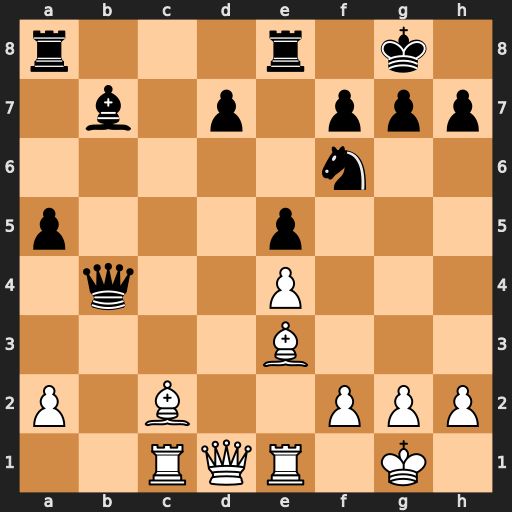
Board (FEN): r3r1k1/1b1p1ppp/5n2/p3p3/1q2P3/4B3/P1B2PPP/2RQR1K1
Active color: w
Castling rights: -
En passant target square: -
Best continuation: Rb1 Bxe4 Rxb4